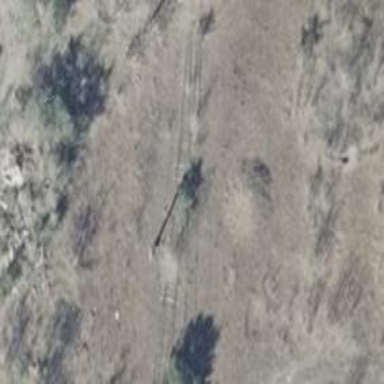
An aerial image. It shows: Railway switch.